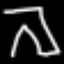
Label: pants